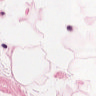
Metastatic tissue present: no